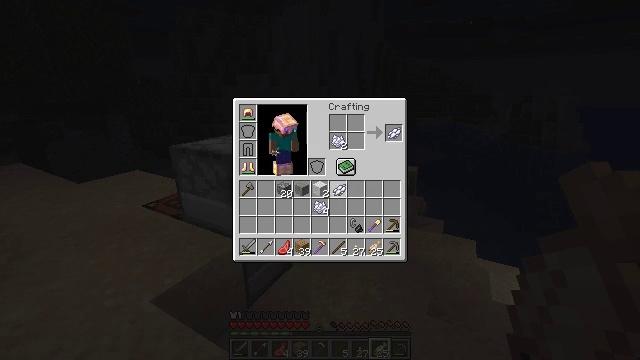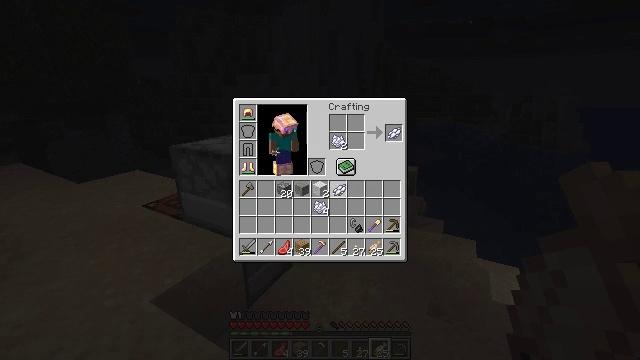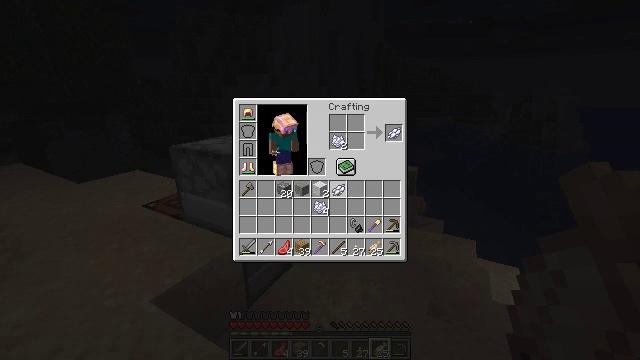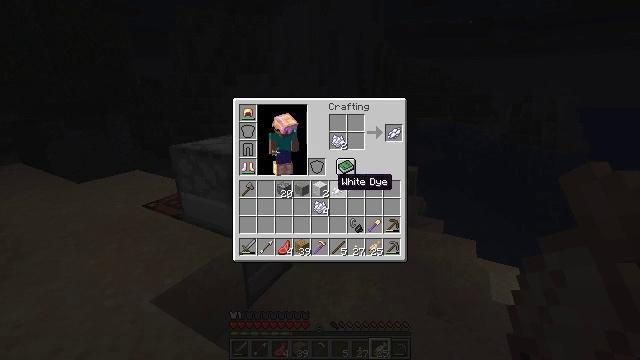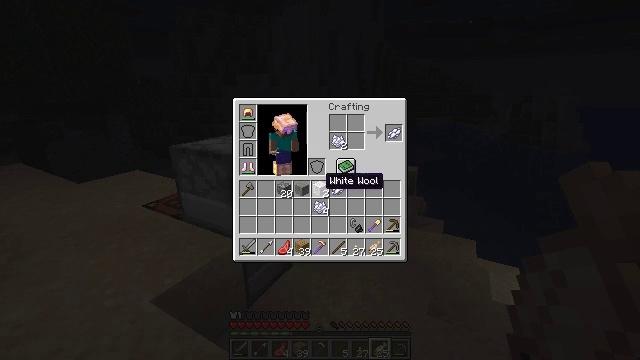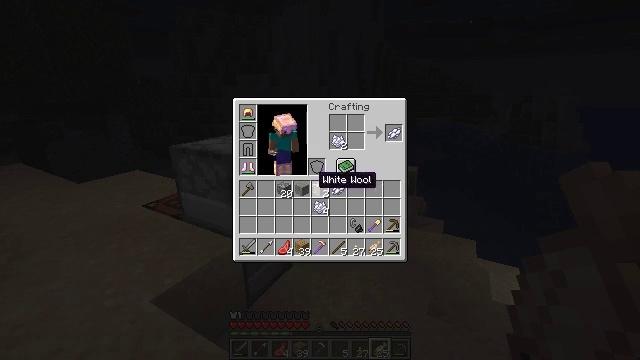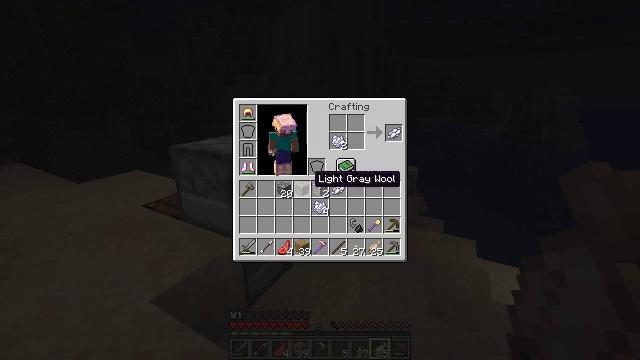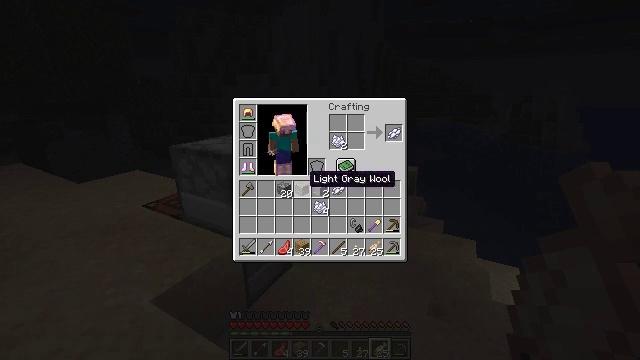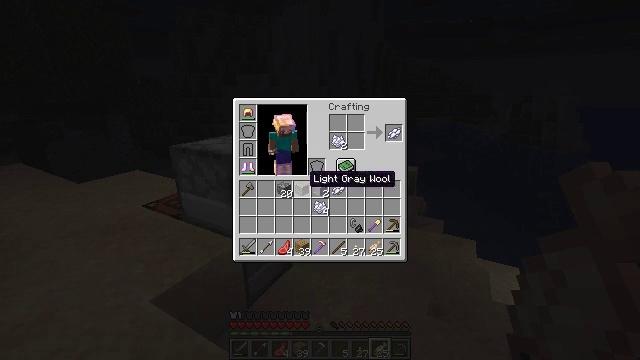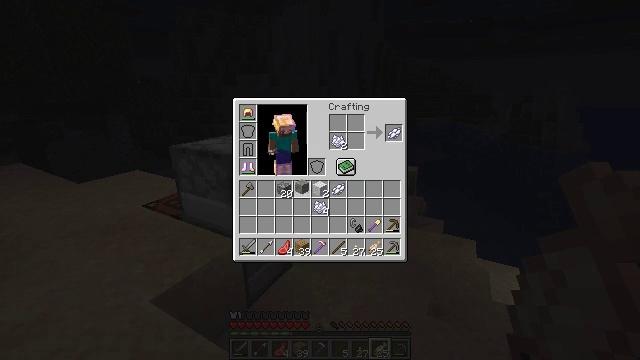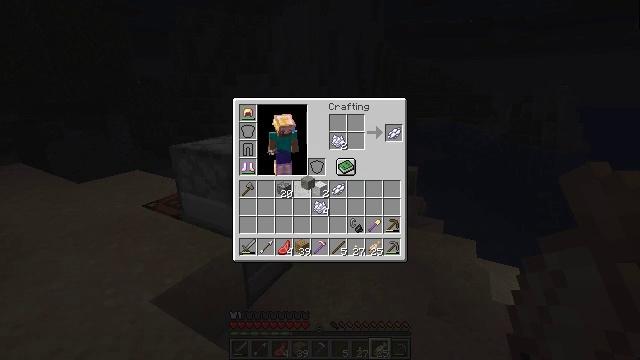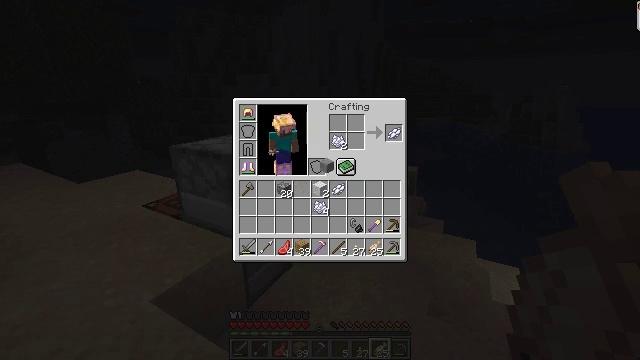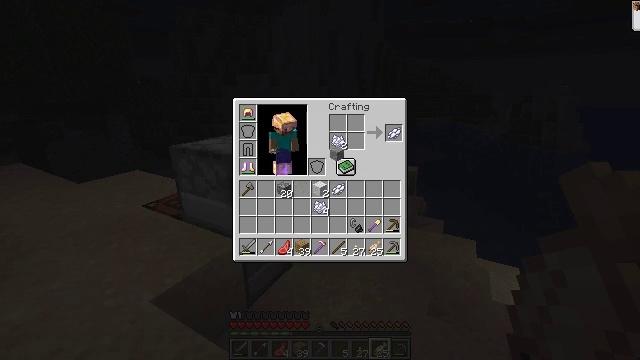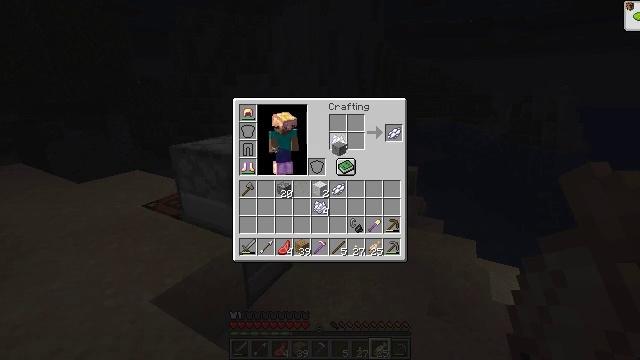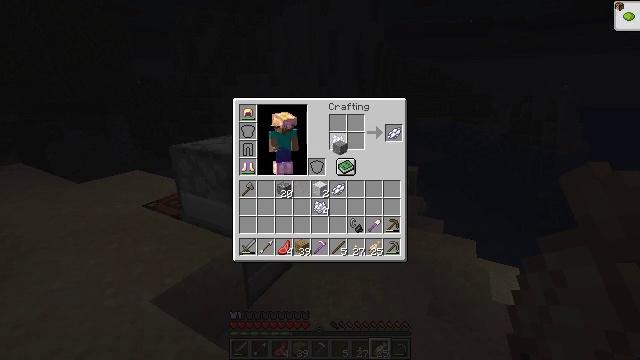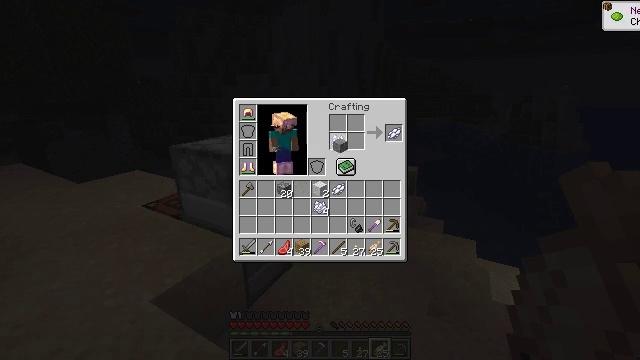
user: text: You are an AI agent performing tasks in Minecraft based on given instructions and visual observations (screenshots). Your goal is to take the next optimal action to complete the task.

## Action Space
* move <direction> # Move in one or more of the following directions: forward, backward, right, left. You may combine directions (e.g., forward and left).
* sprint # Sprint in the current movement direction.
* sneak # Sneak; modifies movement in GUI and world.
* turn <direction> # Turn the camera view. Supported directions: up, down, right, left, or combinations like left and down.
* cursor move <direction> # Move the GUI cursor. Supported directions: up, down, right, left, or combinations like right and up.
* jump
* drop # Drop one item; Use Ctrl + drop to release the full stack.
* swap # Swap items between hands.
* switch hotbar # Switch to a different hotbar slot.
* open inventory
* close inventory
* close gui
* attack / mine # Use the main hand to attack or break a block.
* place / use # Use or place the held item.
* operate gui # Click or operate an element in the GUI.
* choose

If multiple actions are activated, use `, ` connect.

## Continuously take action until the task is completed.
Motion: motion action
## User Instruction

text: Create white dye with crafting materials.
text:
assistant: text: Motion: operate gui
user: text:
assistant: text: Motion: operate gui
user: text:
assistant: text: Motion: cursor move left
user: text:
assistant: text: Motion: cursor move left
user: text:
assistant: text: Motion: cursor move left
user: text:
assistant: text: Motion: no_op
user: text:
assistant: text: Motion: no_op
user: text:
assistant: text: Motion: no_op
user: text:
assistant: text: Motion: operate gui
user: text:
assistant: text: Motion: operate gui
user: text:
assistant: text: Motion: cursor move right and up
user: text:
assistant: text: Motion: cursor move right and up
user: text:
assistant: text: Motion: no_op
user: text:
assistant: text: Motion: no_op
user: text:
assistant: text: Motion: no_op
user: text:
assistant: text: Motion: no_op
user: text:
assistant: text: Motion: operate gui
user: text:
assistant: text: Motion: operate gui
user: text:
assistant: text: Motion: operate gui
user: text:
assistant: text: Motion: cursor move left and down
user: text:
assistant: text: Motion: cursor move left and down
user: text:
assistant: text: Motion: cursor move left and down
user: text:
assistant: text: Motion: no_op
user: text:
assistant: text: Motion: no_op
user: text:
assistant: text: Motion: no_op
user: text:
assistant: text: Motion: no_op
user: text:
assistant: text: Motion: operate gui
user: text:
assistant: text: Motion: operate gui
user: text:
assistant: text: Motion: operate gui
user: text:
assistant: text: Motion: no_op